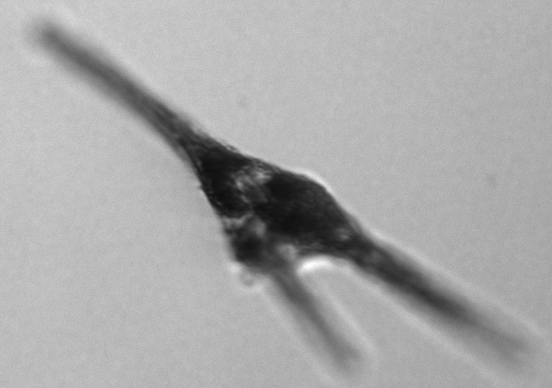
Label: Tripos_furca